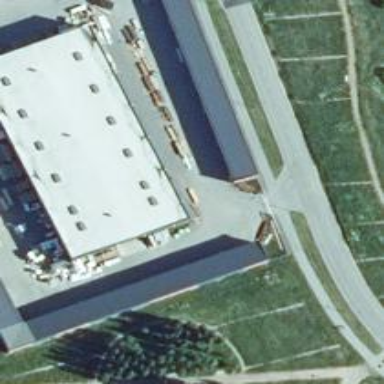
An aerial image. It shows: Warehouse.